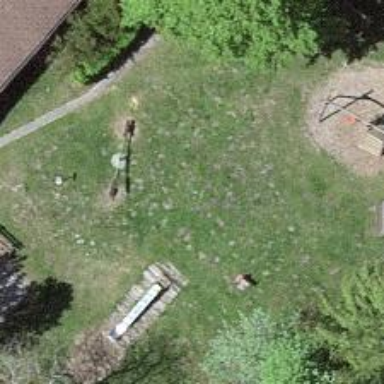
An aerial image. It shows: Playground area for leisure land.